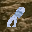
Label: 8